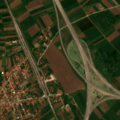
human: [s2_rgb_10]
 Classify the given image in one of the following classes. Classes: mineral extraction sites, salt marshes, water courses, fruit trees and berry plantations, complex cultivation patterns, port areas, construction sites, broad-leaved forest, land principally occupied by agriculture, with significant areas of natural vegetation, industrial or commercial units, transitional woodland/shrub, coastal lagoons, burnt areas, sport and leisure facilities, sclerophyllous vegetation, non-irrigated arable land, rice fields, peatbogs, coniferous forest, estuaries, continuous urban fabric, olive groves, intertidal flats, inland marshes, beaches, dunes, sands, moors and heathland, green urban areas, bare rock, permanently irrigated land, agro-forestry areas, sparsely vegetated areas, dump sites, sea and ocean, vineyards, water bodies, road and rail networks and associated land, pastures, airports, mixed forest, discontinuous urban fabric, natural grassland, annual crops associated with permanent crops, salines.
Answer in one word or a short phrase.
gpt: discontinuous urban fabric, road and rail networks and associated land, non-irrigated arable land, complex cultivation patterns